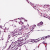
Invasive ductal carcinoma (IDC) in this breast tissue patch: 0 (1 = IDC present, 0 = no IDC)